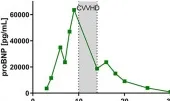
Clinical and treatment parameters of the patient during the 1st month after hospital admission. (A-H) show the time course of different laboratory parameters during the first 30 days following hospital admission.
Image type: chart (chart)